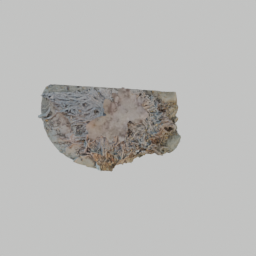
Label: nature